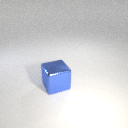
large blue metal cube